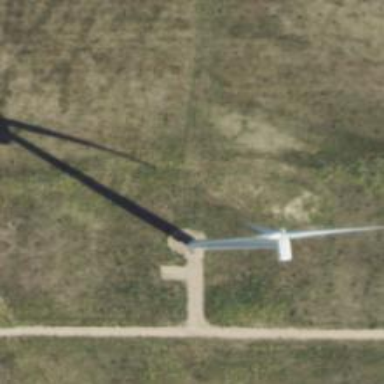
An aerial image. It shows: Wind generator using wind turbines of horizontal axis.